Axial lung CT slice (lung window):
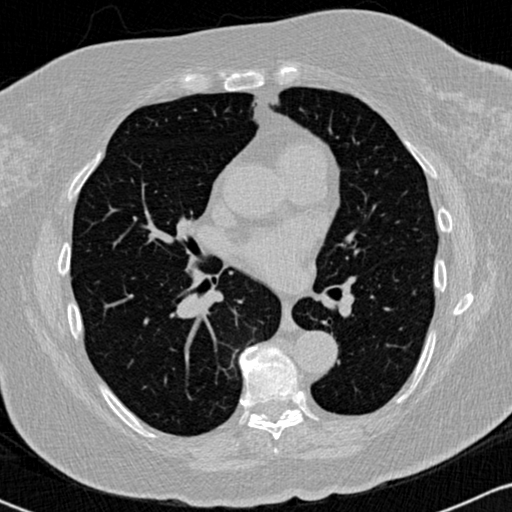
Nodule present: no